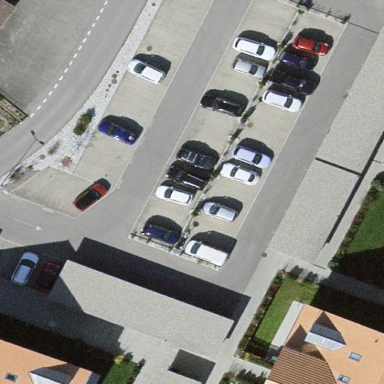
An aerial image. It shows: Parking area.